Question: I had a problem with my iPhone app runs on iPad .I am using camera overlay view in first screen (launches when app starts) but when i navigate to other screen there is a blank white space on top of it.This appears in iPad only , on iPhone all works great.
Here is attached image showing blank white screen

code for camera overlay view
'''
controlView = [[UIView alloc]initWithFrame:CGRectMake(0, 0, 320, 480)];
controlViewLandscape = [[UIView alloc]initWithFrame:CGRectMake(0, 0, 480, 320)];
controlView1= [[UIView alloc]initWithFrame:CGRectMake(0,170, 420, 480)];
controlViewLandscape1= [[UIView alloc]initWithFrame:CGRectMake(0, 0, 480, 320)];
anImagePickerController = [UIImagePickerController new];
anImagePickerController.view.frame=CGRectMake(0, 0, 320, 480);
anImagePickerController.delegate = self;
anImagePickerController.sourceType = UIImagePickerControllerSourceTypeCamera;
anImagePickerController.cameraDevice=UIImagePickerControllerCameraDeviceFront;
anImagePickerController.showsCameraControls=NO;
anImagePickerController.wantsFullScreenLayout=YES;
anImagePickerController.cameraViewTransform=CGAffineTransformScale(anImagePickerController.cameraViewTransform, 1.16676, 1.34299);
UIButton *startbutton = [UIButton buttonWithType:UIButtonTypeCustom];
[startbutton setImage:[UIImage imageNamed:@"play2.png"] forState:UIControlStateNormal];
startbutton.frame=CGRectMake(130, 390, 55, 55);
[startbutton setTitle:@"Start" forState:UIControlStateNormal];
[startbutton addTarget:self action:@selector(startChat) forControlEvents:UIControlEventTouchUpInside];
anImagePickerController.cameraOverlayView = startbutton;
UIButton *startbutton1 = [UIButton buttonWithType:UIButtonTypeCustom];
startbutton1.frame=CGRectMake(-50, 10, 150, 30);
[startbutton1 setTitle:@"Status:" forState:UIControlStateNormal];
startbutton1.titleLabel.font=[UIFont boldSystemFontOfSize:12];
UIButton *startbutton2 = [UIButton buttonWithType:UIButtonTypeCustom];
startbutton2.frame=CGRectMake(13, 10, 150, 30);
[startbutton2 setTitle:@"Disconnected" forState:UIControlStateNormal];
startbutton2.titleLabel.font=[UIFont boldSystemFontOfSize:12];
//setting button
UIButton *settingBtn = [UIButton buttonWithType:UIButtonTypeCustom];
settingBtn.frame=CGRectMake(272, 10, 43, 43);
//[settingBtn setTitle:@"Setting" forState:UIControlStateNormal];
[settingBtn setImage:[UIImage imageNamed:@"settings.png"] forState:UIControlStateNormal];
[settingBtn addTarget:self action:@selector(settingNavigate) forControlEvents:UIControlEventTouchUpInside];
[controlView addSubview:settingBtn];
[controlView addSubview:startbutton2];
[controlView addSubview:startbutton];
[controlView addSubview:startbutton1];
controlView.tag=10;
//for landscape
UIButton *startbuttonl = [UIButton buttonWithType:UIButtonTypeCustom];
[startbuttonl setImage:[UIImage imageNamed:@"play2.png"] forState:UIControlStateNormal];
startbuttonl.frame=CGRectMake(210, 245, 55, 55);
[startbuttonl setTitle:@"Start" forState:UIControlStateNormal];
[startbuttonl addTarget:self action:@selector(startChat) forControlEvents:UIControlEventTouchUpInside];
UIButton *startbutton1l = [UIButton buttonWithType:UIButtonTypeCustom];
startbutton1l.frame=CGRectMake(-60,-8, 150, 30);
[startbutton1l setTitle:@"Status:" forState:UIControlStateNormal];
startbutton1l.titleLabel.font=[UIFont boldSystemFontOfSize:12];
UIButton *startbutton2l = [UIButton buttonWithType:UIButtonTypeCustom];
startbutton2l.frame=CGRectMake(3, -8, 150, 30);
[startbutton2l setTitle:@"Disconnected" forState:UIControlStateNormal];
startbutton2l.titleLabel.font=[UIFont boldSystemFontOfSize:12];
//setting button
UIButton *settingBtnl = [UIButton buttonWithType:UIButtonTypeCustom];
settingBtnl.frame=CGRectMake(420,0, 43, 43);
//[settingBtn setTitle:@"Setting" forState:UIControlStateNormal];
[settingBtnl setImage:[UIImage imageNamed:@"settings.png"] forState:UIControlStateNormal];
[settingBtnl addTarget:self action:@selector(settingNavigate) forControlEvents:UIControlEventTouchUpInside];
[controlViewLandscape addSubview:settingBtnl];
[controlViewLandscape addSubview:startbutton2l];
[controlViewLandscape addSubview:startbuttonl];
[controlViewLandscape addSubview:startbutton1l];
//for landscape left
UIButton *startbuttonlr = [UIButton buttonWithType:UIButtonTypeCustom];
[startbuttonlr setImage:[UIImage imageNamed:@"play2.png"] forState:UIControlStateNormal];
startbuttonlr.frame=CGRectMake(220, 263, 55, 55);
[startbuttonlr setTitle:@"Start" forState:UIControlStateNormal];
[startbuttonlr addTarget:self action:@selector(startChat) forControlEvents:UIControlEventTouchUpInside];
UIButton *startbutton1lr = [UIButton buttonWithType:UIButtonTypeCustom];
startbutton1lr.frame=CGRectMake(-40, 20, 150, 30);
[startbutton1lr setTitle:@"Status:" forState:UIControlStateNormal];
startbutton1lr.titleLabel.font=[UIFont boldSystemFontOfSize:12];
UIButton *startbutton2lr = [UIButton buttonWithType:UIButtonTypeCustom];
startbutton2lr.frame=CGRectMake(23, 20, 150, 30);
[startbutton2lr setTitle:@"Disconnected" forState:UIControlStateNormal];
startbutton2lr.titleLabel.font=[UIFont boldSystemFontOfSize:12];
//setting button
UIButton *settingBtnlr = [UIButton buttonWithType:UIButtonTypeCustom];
settingBtnlr.frame=CGRectMake(440, 20, 43, 43);
//[settingBtn setTitle:@"Setting" forState:UIControlStateNormal];
[settingBtnlr setImage:[UIImage imageNamed:@"settings.png"] forState:UIControlStateNormal];
[settingBtnlr addTarget:self action:@selector(settingNavigate) forControlEvents:UIControlEventTouchUpInside];
[controlViewLandscape1 addSubview:settingBtnlr];
[controlViewLandscape1 addSubview:startbutton2lr];
[controlViewLandscape1 addSubview:startbuttonlr];
[controlViewLandscape1 addSubview:startbutton1lr];
//for portrait down
UIButton *startbuttonlp = [UIButton buttonWithType:UIButtonTypeCustom];
[startbuttonlp setImage:[UIImage imageNamed:@"play2.png"] forState:UIControlStateNormal];
//startbuttonlp.frame=CGRectMake(-50, 210, 55, 55);
startbuttonlp.frame=CGRectMake(50, 385, 55, 55);
[startbuttonlp setTitle:@"Start" forState:UIControlStateNormal];
[startbuttonlp addTarget:self action:@selector(startChat) forControlEvents:UIControlEventTouchUpInside];
UIButton *startbutton1lp = [UIButton buttonWithType:UIButtonTypeCustom];
startbutton1lp.frame=CGRectMake(-130, 0, 150, 30);
[startbutton1lp setTitle:@"Status:" forState:UIControlStateNormal];
startbutton1lp.titleLabel.font=[UIFont boldSystemFontOfSize:12];
UIButton *startbutton2lp = [UIButton buttonWithType:UIButtonTypeCustom];
startbutton2lp.frame=CGRectMake(-66, 0, 150, 30);
[startbutton2lp setTitle:@"Disconnected" forState:UIControlStateNormal];
startbutton2lp.titleLabel.font=[UIFont boldSystemFontOfSize:12];
//setting button
UIButton *settingBtnlp = [UIButton buttonWithType:UIButtonTypeCustom];
settingBtnlp.frame=CGRectMake(192,0, 43, 43);
// settingBtnlp.frame=CGRectMake(92, 70, 43, 43);
[settingBtnlp setImage:[UIImage imageNamed:@"settings.png"] forState:UIControlStateNormal];
[settingBtnlp addTarget:self action:@selector(settingNavigate) forControlEvents:UIControlEventTouchUpInside];
[controlView1 addSubview:settingBtnlp];
[controlView1 addSubview:startbutton2lp];
[controlView1 addSubview:startbuttonlp];
[controlView1 addSubview:startbutton1lp];
//to rotate it to landscape
CGAffineTransform landscapeTransform = CGAffineTransformMakeRotation(degreesToRadian(90) );
landscapeTransform = CGAffineTransformTranslate( landscapeTransform, +90.0, +90.0 );
[controlViewLandscape setTransform:landscapeTransform];
//to rotate it to landscape right
CGAffineTransform landscapeTransformr = CGAffineTransformMakeRotation(degreesToRadian(-90) );
landscapeTransformr = CGAffineTransformTranslate( landscapeTransformr, -90, -90);
[controlViewLandscape1 setTransform:landscapeTransformr];
//to rotate it to portrait right
CGAffineTransform landscapeTransformrp = CGAffineTransformMakeRotation(degreesToRadian(180) );
landscapeTransformrp = CGAffineTransformTranslate( landscapeTransformrp, +180.0, +180.0 );
[controlView1 setTransform:landscapeTransformrp];
controlViewLandscape.tag=20;
controlViewLandscape1.tag=40;
controlView1.tag=30;
//controlView1.hidden=YES;
'''
// controlViewLandscape.hidden=YES;
// controlViewLandscape1.hidden=YES;
// controlView.hidden=YES;
'''
[[UIDevice currentDevice] beginGeneratingDeviceOrientationNotifications];
if ( ([self interfaceOrientation] == UIInterfaceOrientationPortrait))
{
controlView.hidden = NO;
controlViewLandscape.hidden = YES;
controlView1.hidden = YES;
controlViewLandscape1.hidden = YES;
}
if ( ([self interfaceOrientation] == UIInterfaceOrientationLandscapeLeft))
{
controlView.hidden = YES;
controlViewLandscape.hidden = YES ;
controlView1.hidden = YES;
controlViewLandscape1.hidden = NO;
}
if ( ([self interfaceOrientation] == UIInterfaceOrientationPortraitUpsideDown ))
{
controlView.hidden = YES;
controlViewLandscape.hidden = YES;
controlView1.hidden = NO;
controlViewLandscape1.hidden =YES;
}
if ( ([self interfaceOrientation] == UIInterfaceOrientationLandscapeRight))
{
controlView.hidden = YES;
controlViewLandscape.hidden = NO;
controlView1.hidden = YES;
controlViewLandscape1.hidden = YES;
}
overlayView = [[UIView alloc]initWithFrame:CGRectMake(0, 0, 500, 500)];
[overlayView addSubview:controlView];
[overlayView addSubview:controlViewLandscape];
[overlayView addSubview:controlViewLandscape1];
[overlayView addSubview:controlView1];
//anImagePickerController.cameraOverlayView = controlView;
anImagePickerController.cameraOverlayView = overlayView;
[self.navigationController presentModalViewController:anImagePickerController animated:NO];
[anImagePickerController release];
'''
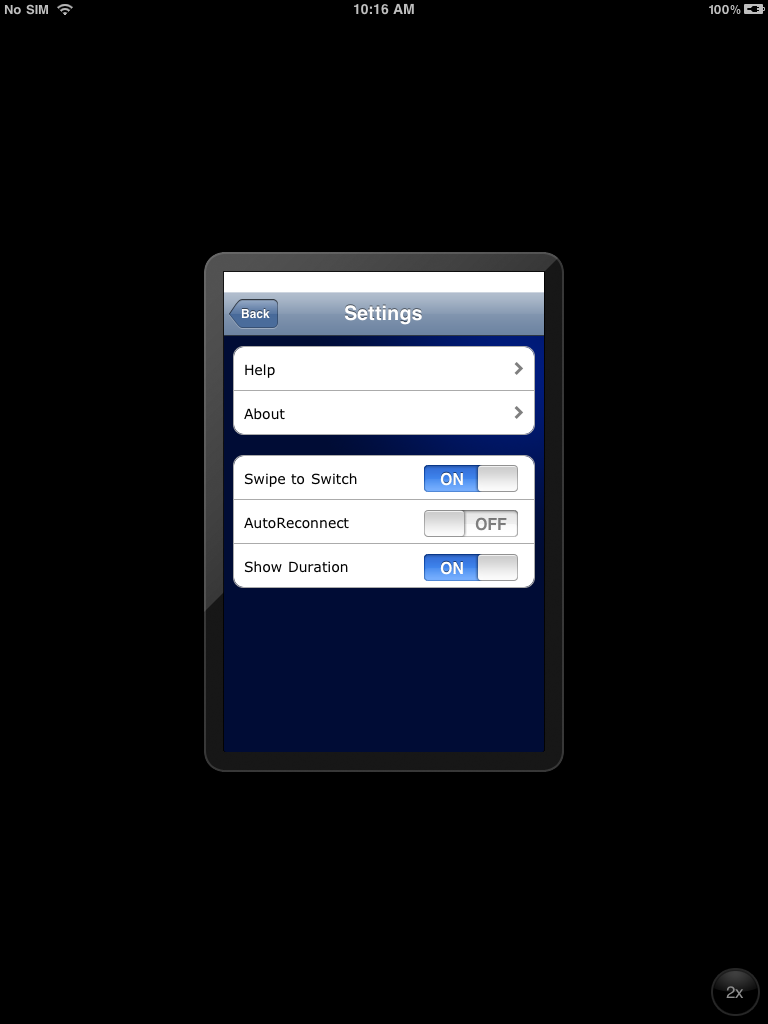
Answer: solved,
use the following line to show the status bar
'''
[[UIApplication sharedApplication]setStatusBarHidden:NO];
'''
And it display a black bar instead of a white space.
Thanks everyone for the cooperation